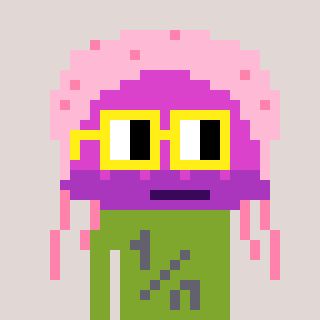
a pixel art character with square yellow glasses, a jellyfish-shaped head and a slimegreen-colored body on a warm background